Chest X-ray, AP view. Patient: 34 years old, sex M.
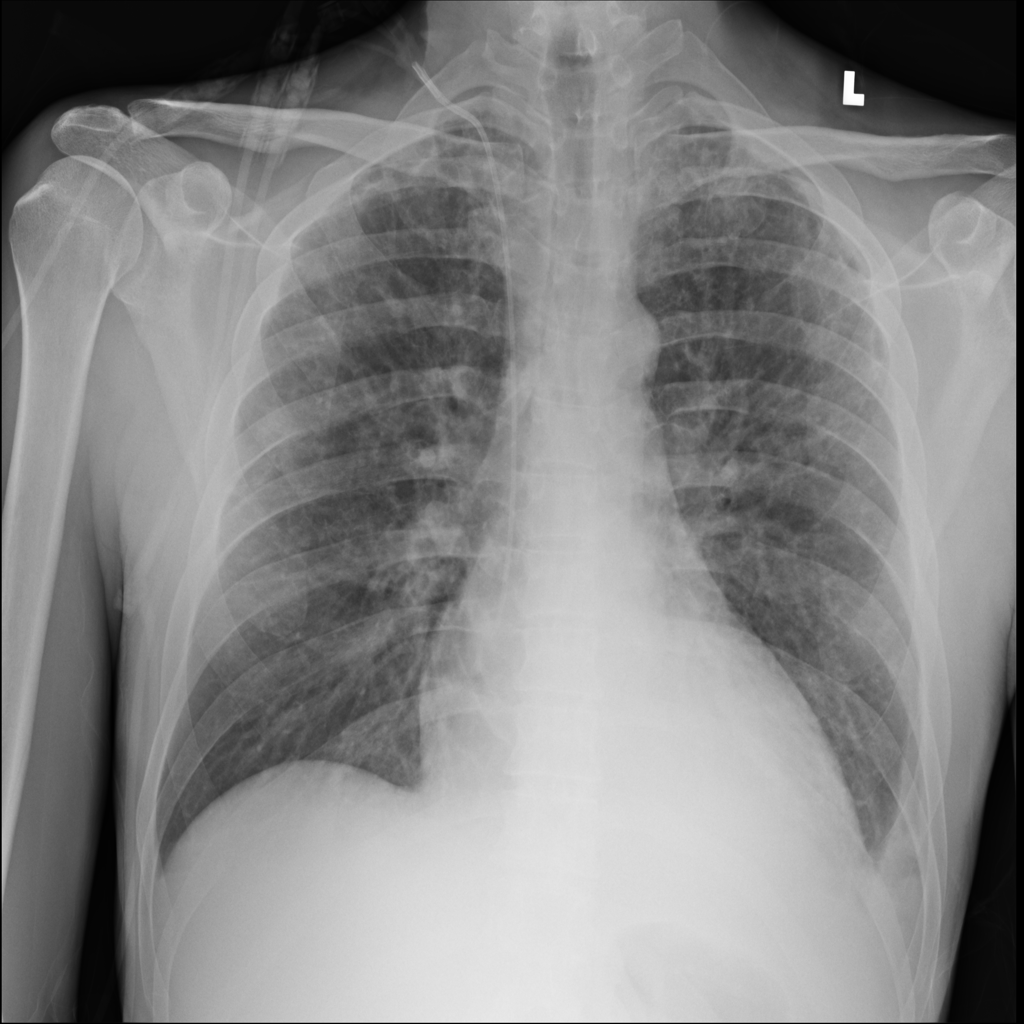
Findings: Effusion